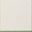
Piece: xx